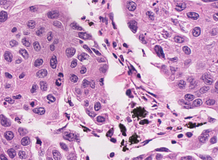
Tumor epithelial tissue: yes
Tumor-associated stroma tissue: yes
Normal tissue: no